Question: This code is for KMeans Machine Learning:
'''
from matplotlib import pyplot as plt
fig = plt.figure()
ax = fig.add_subplot()
centroid_colors=['bx','rx']
x = y = [1,2,3]
for color in centroid_colors:
ax.plot(x, y, color)
'''
what is the meaning of bx, rx here, I can see mentioned as centroid colors, but I could not find these two color code from the color code of matplotlib.

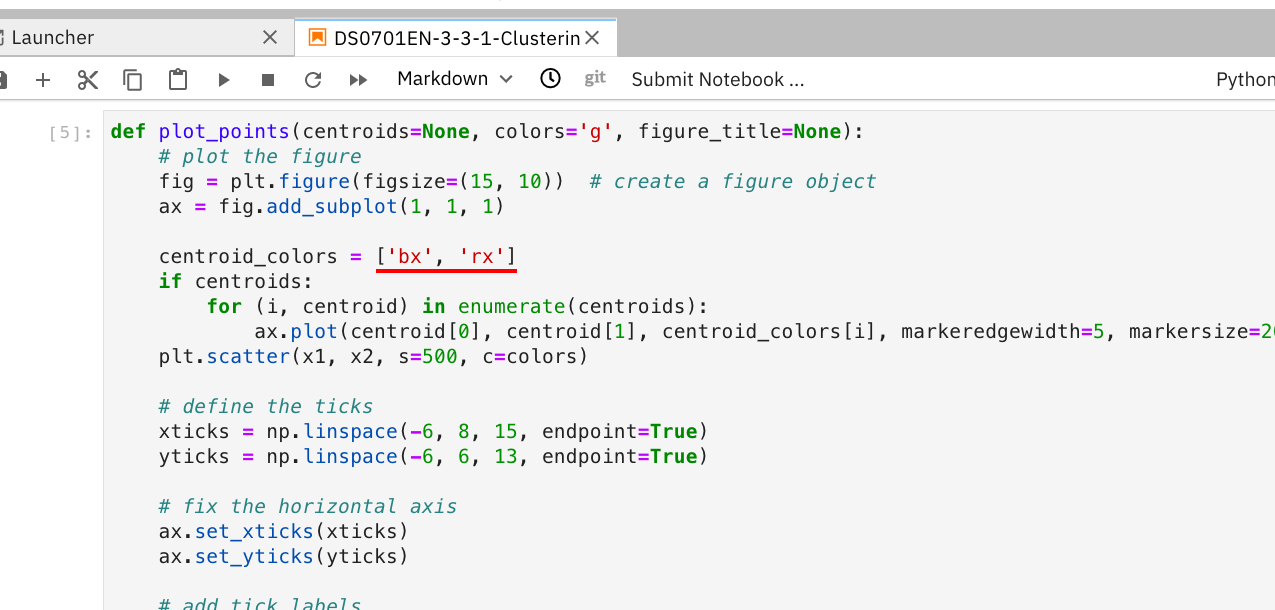
Answer: The third argument is not actually , but , including the color, marker style and line style. The syntax of the 'fmt' argument of 'ax.plot(x,y,fmx)' is:
'''
fmt = '[marker][line][color]'
'''
The <URL> also gives examples:
'''
'b' # blue markers with default shape
'or' # red circles
'-g' # green solid line
'--' # dashed line with default color
'^k:' # black triangle_up markers connected by a dotted line
'''
The 'bx' means "blue x" (i.e. [color][marker]). It seems that the matplotlib plot function is clever enough to understand the 'fmt' even if the ordering of the items in the argument are mixed. The docs say (emphasis mine)
> Other combinations such as [color][marker][line] are also supported,
but note that their parsing .
Hence, I would personally use 'xb' over 'bx'.